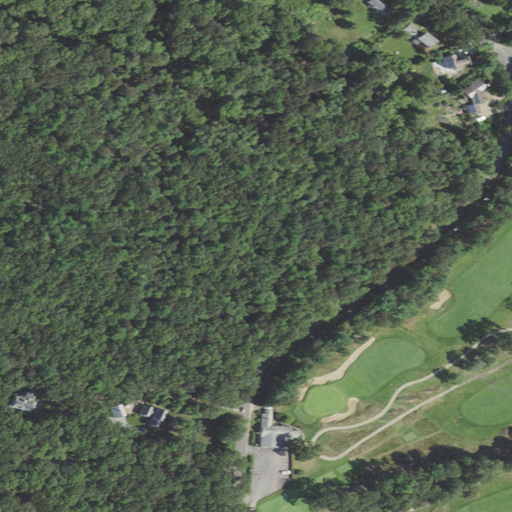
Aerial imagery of cape in Massachusetts named Sippican Neck containing mixed forest, open development, deciduous forest, low intensity development, woody wetlands, medium intensity development, shrub, and pasture